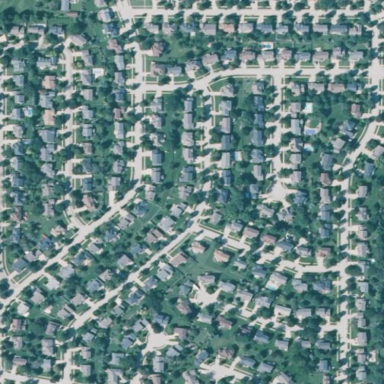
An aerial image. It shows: Residential area within neighborhood.